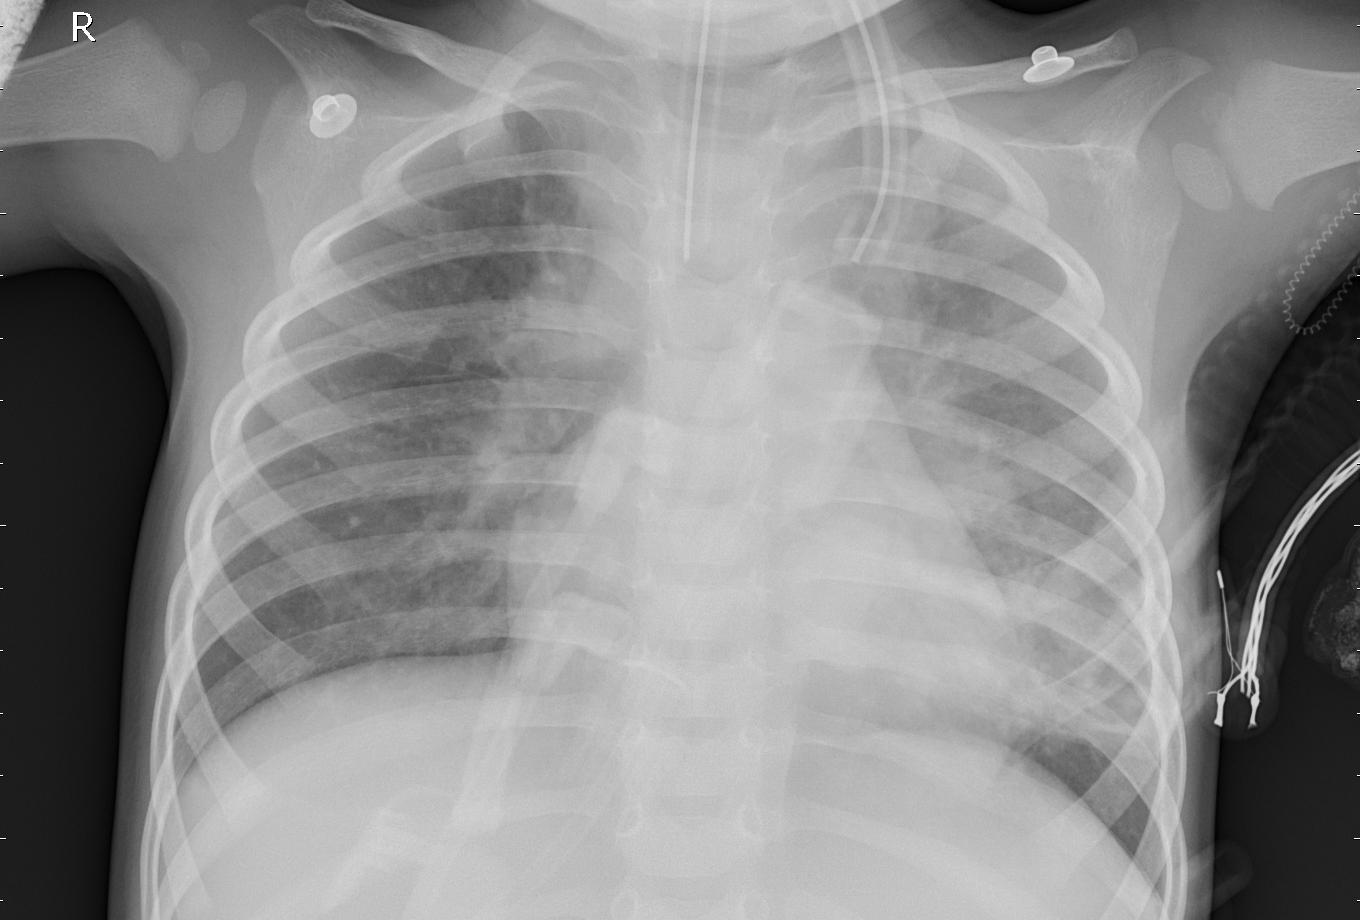
Diagnosis: PNEUMONIA